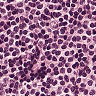
Metastatic tissue present: no